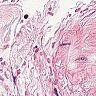
Metastatic tissue present: no